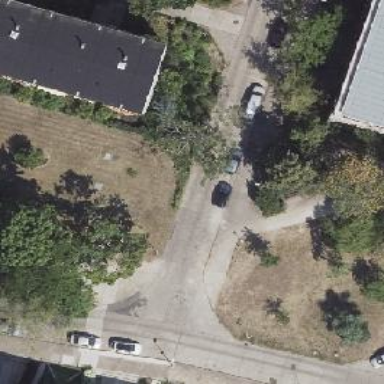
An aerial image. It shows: Residential road with concrete surface. There is parallel on-street parking on the right lane and concrete sidewalk on the right side.